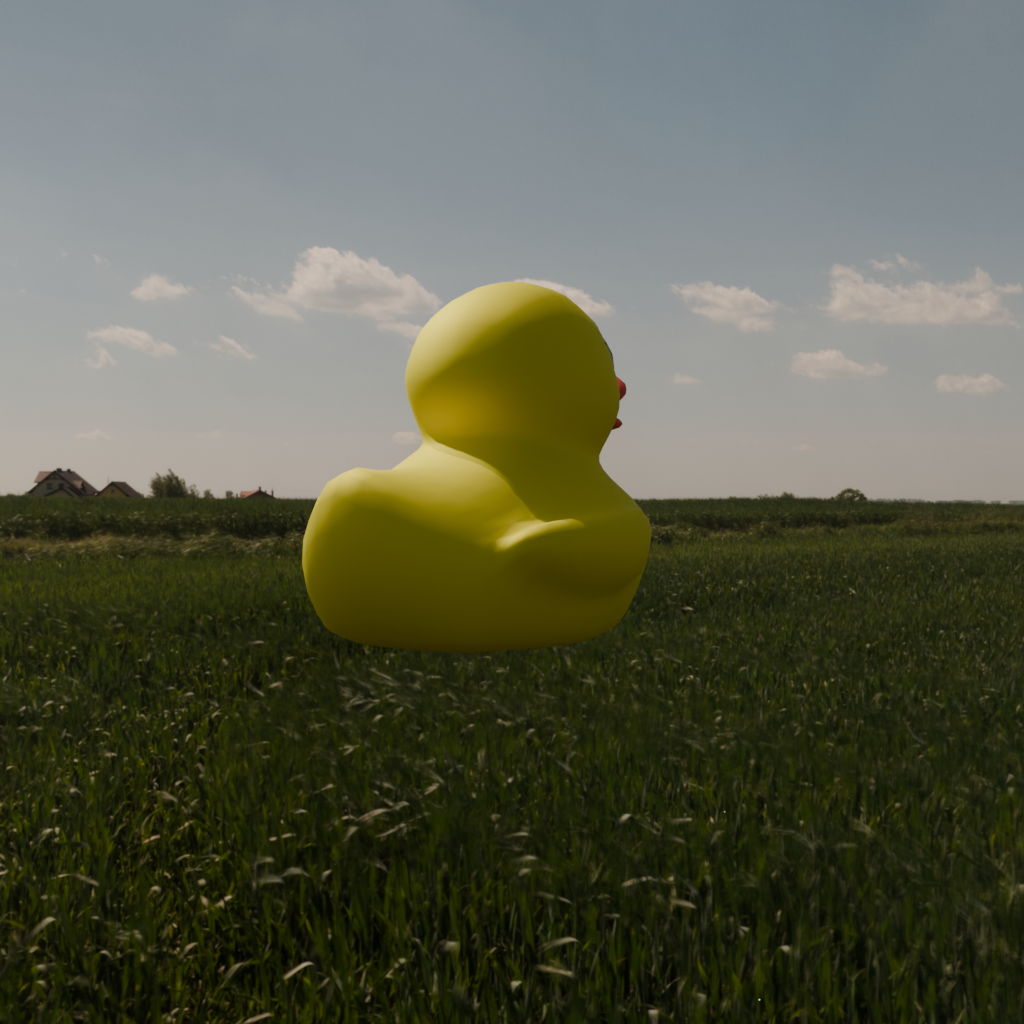
an image of a yellow rubber duck seen from <back_right> in a lush green field under a sunny sky with clouds.